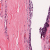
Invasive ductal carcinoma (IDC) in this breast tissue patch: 0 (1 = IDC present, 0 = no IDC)